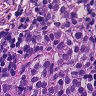
Metastatic tissue present: yes